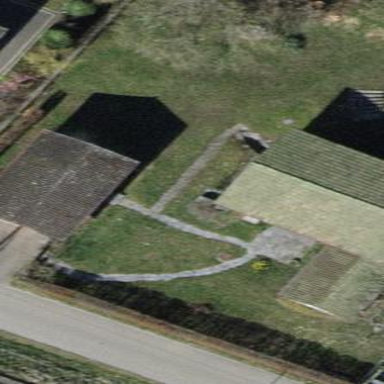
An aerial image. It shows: Garage.